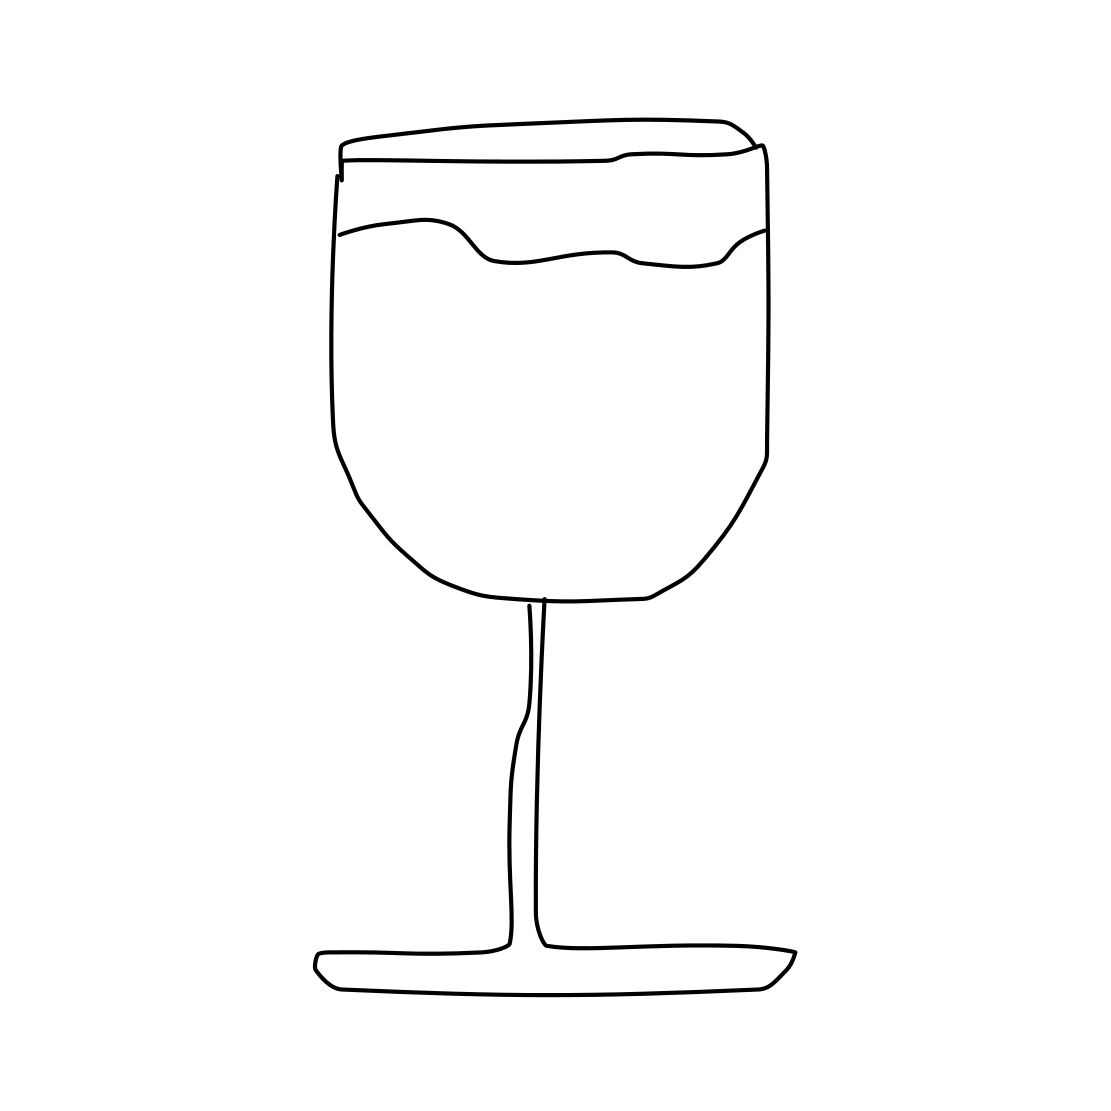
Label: wineglass